Question: I'm learning to use 'GIT' as primary VCS for my projects. I added solution, did some work, everything was fine. But then I added one more project to solution, and it broke. It seems that project is excluded from source control and this is why I cannot push any changes. I removed another old project, added one new, but cannot push changes - old project is still alive when new project is stored locally. When I open github app I see that changes are here, but I cannot check-in them.

You see that 'XLinq' project is pushed as expected, but 'XLinqTest' doesn't have lock image so it's excluded from source control.
When I'm trying to check-in from shell it says that everything is fine:
'''
C:\Users\Alex\Documents\Visual Studio 2015\Projects\ZAT [master +1 ~1 -0 !]> git push -u origin --all
Branch master set up to track remote branch master from origin.
Everything up-to-date
'''
How can I add fit it?
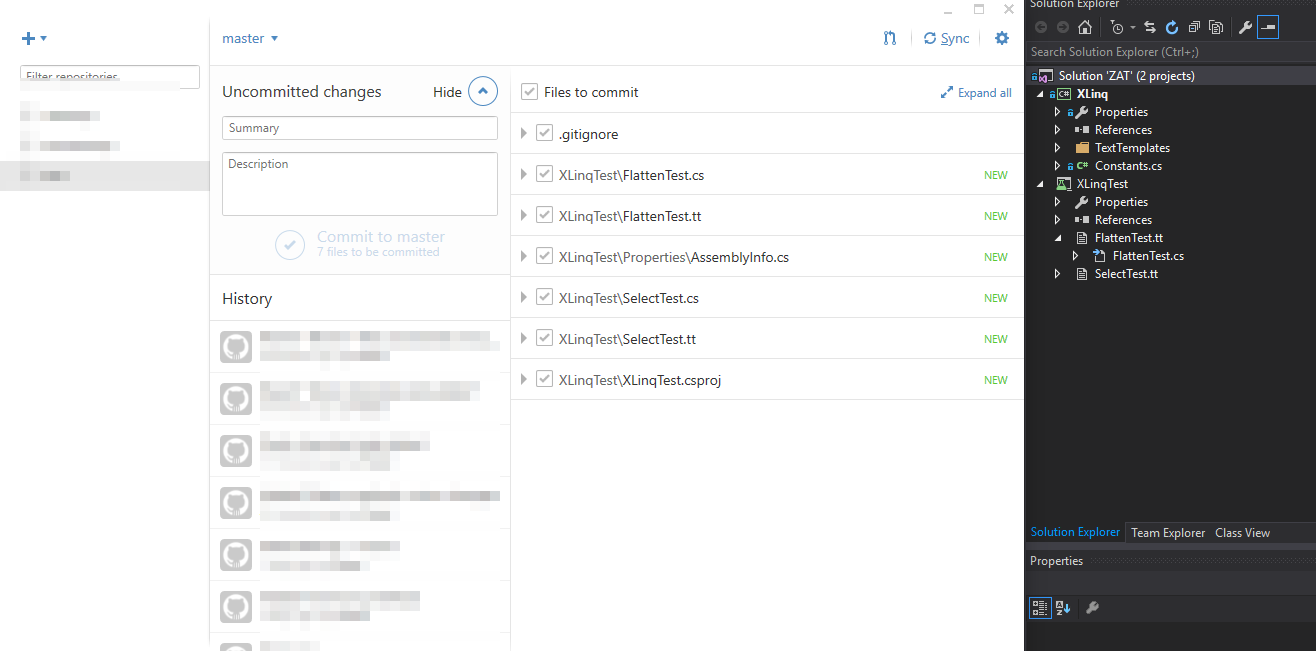
Answer: try doing 'git status' and check if the files you want to send appear on the 'Untracked files:' section.
if they do, you can execute 'git add XLinqTest
ile1 XLinqTest
ile2 ... etc' and that's it (you may also try with 'git add XLinqTest\*').
if they don't appear on the 'Untracked files:' section then your '.gitignore' file contains a rule that excludes them.
find the rule and you should be good to go.
(note: I recommend using www.gitignore.io to create your .gitignore rules)
you can now do another 'git status' and you should see the files appear on the 'Changes to be committed:' section.
you can then perform a 'git commit -m 'added files for some reason''.
after this you should see:
'''
[master (root-commit) xxxxxx] added
N files changed, 0 insertions(+), 0 deletions(-)
create mode 100644 fileA
create mode 100644 fileB
...
create mode 100644 fileN
'''
and if you do 'git status':
'''
On branch master
nothing to commit, working directory clean
'''
you can do 'git push' to push the changes to your remote repo/branch.
after that you may want to do this quick git course <URL> .
cheers!